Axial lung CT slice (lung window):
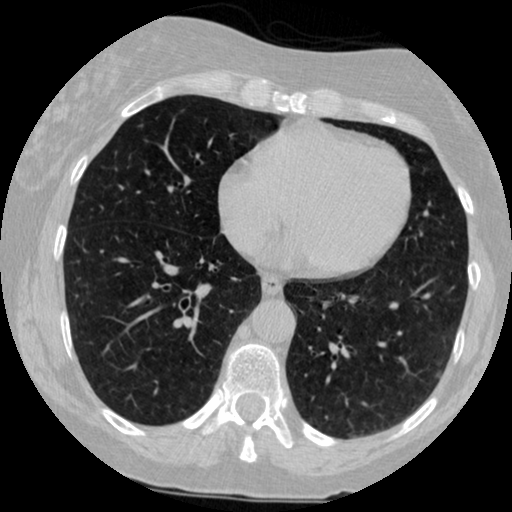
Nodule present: yes
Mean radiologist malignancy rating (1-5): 2.333